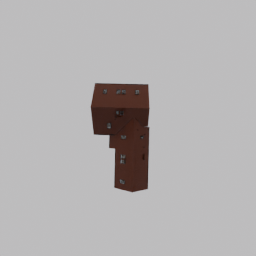
Label: architecture